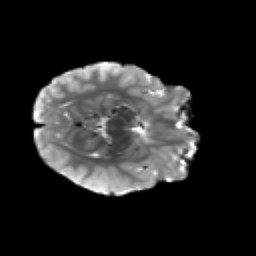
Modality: T2w
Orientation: axial
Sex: male
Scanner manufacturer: siemens
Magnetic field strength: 3 T
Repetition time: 5 s
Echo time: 0.071 s